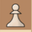
Piece: wP